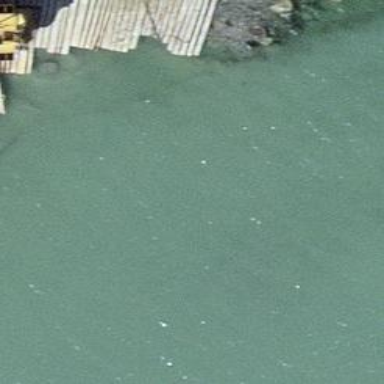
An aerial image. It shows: Man-made pier.